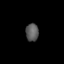
Tissue: lung
Cell type: Epithelial cells
Senescence score: 0.1886
Nuclear area (px): 222
Mean DAPI intensity: 90.86